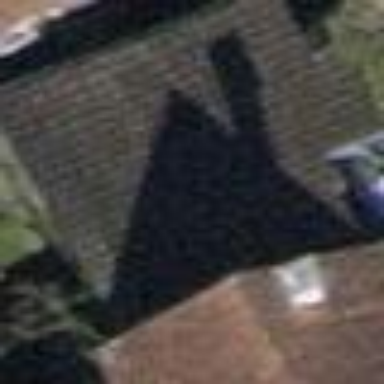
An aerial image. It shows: View of roof of building.